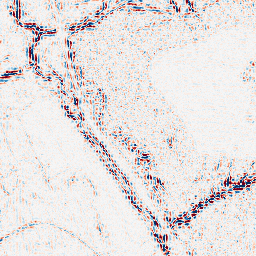
Category: wavelet
Decomposition family: wavelet_biorthogonal
Decomposition parameters: wavelet: bior3.5
level: 2
Upsampling method: edge_directed
Upsampling parameters: scale: 2
Upsampling scale: 2